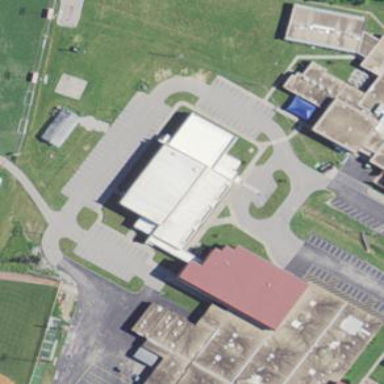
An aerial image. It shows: School building.